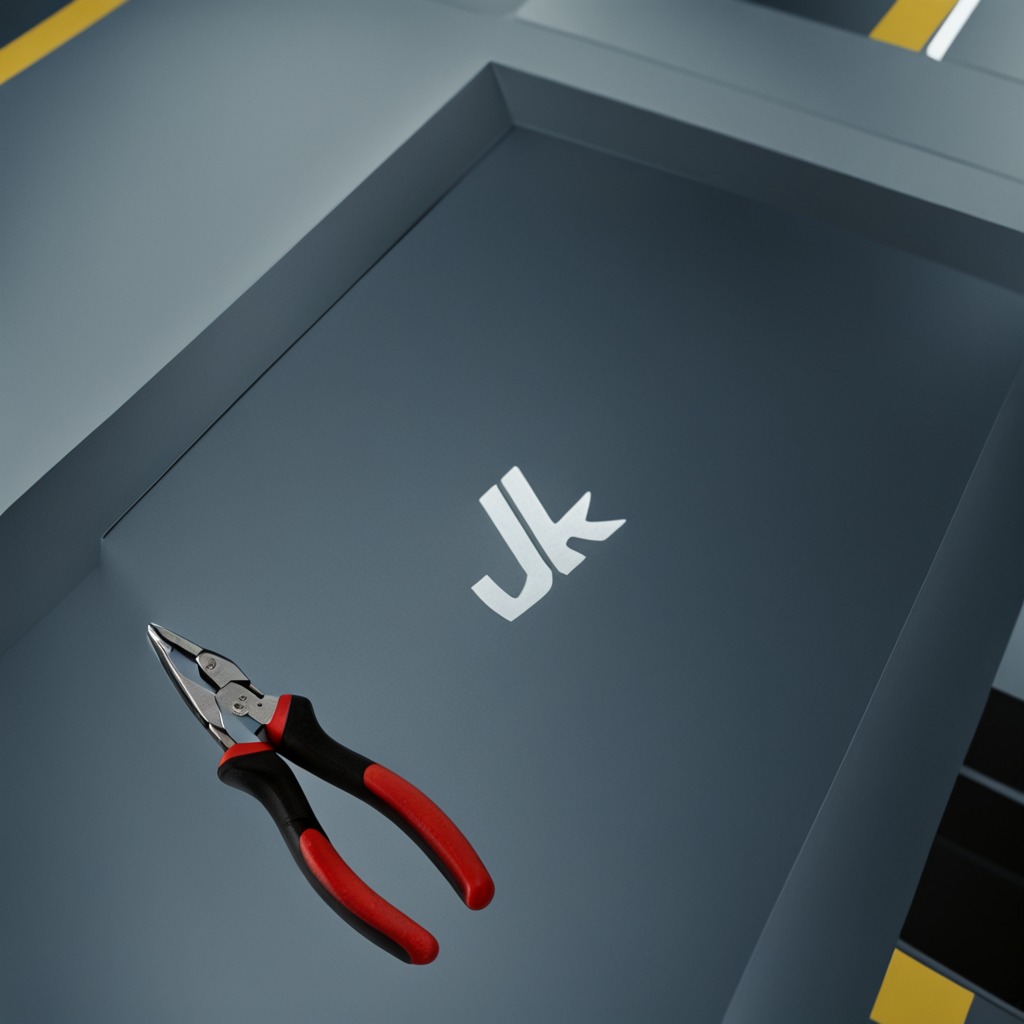
A plier is lying on the toolbox surface.